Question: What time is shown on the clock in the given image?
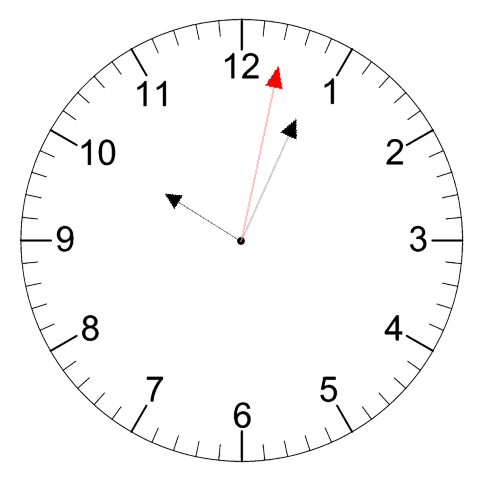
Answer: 10:04:02